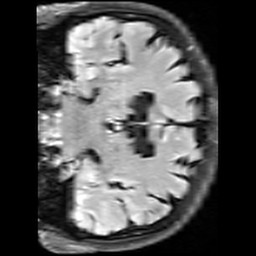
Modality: FLAIR
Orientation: coronal
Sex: male
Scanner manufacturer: siemens
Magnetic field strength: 3 T
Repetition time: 10 s
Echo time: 0.09 s